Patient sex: M
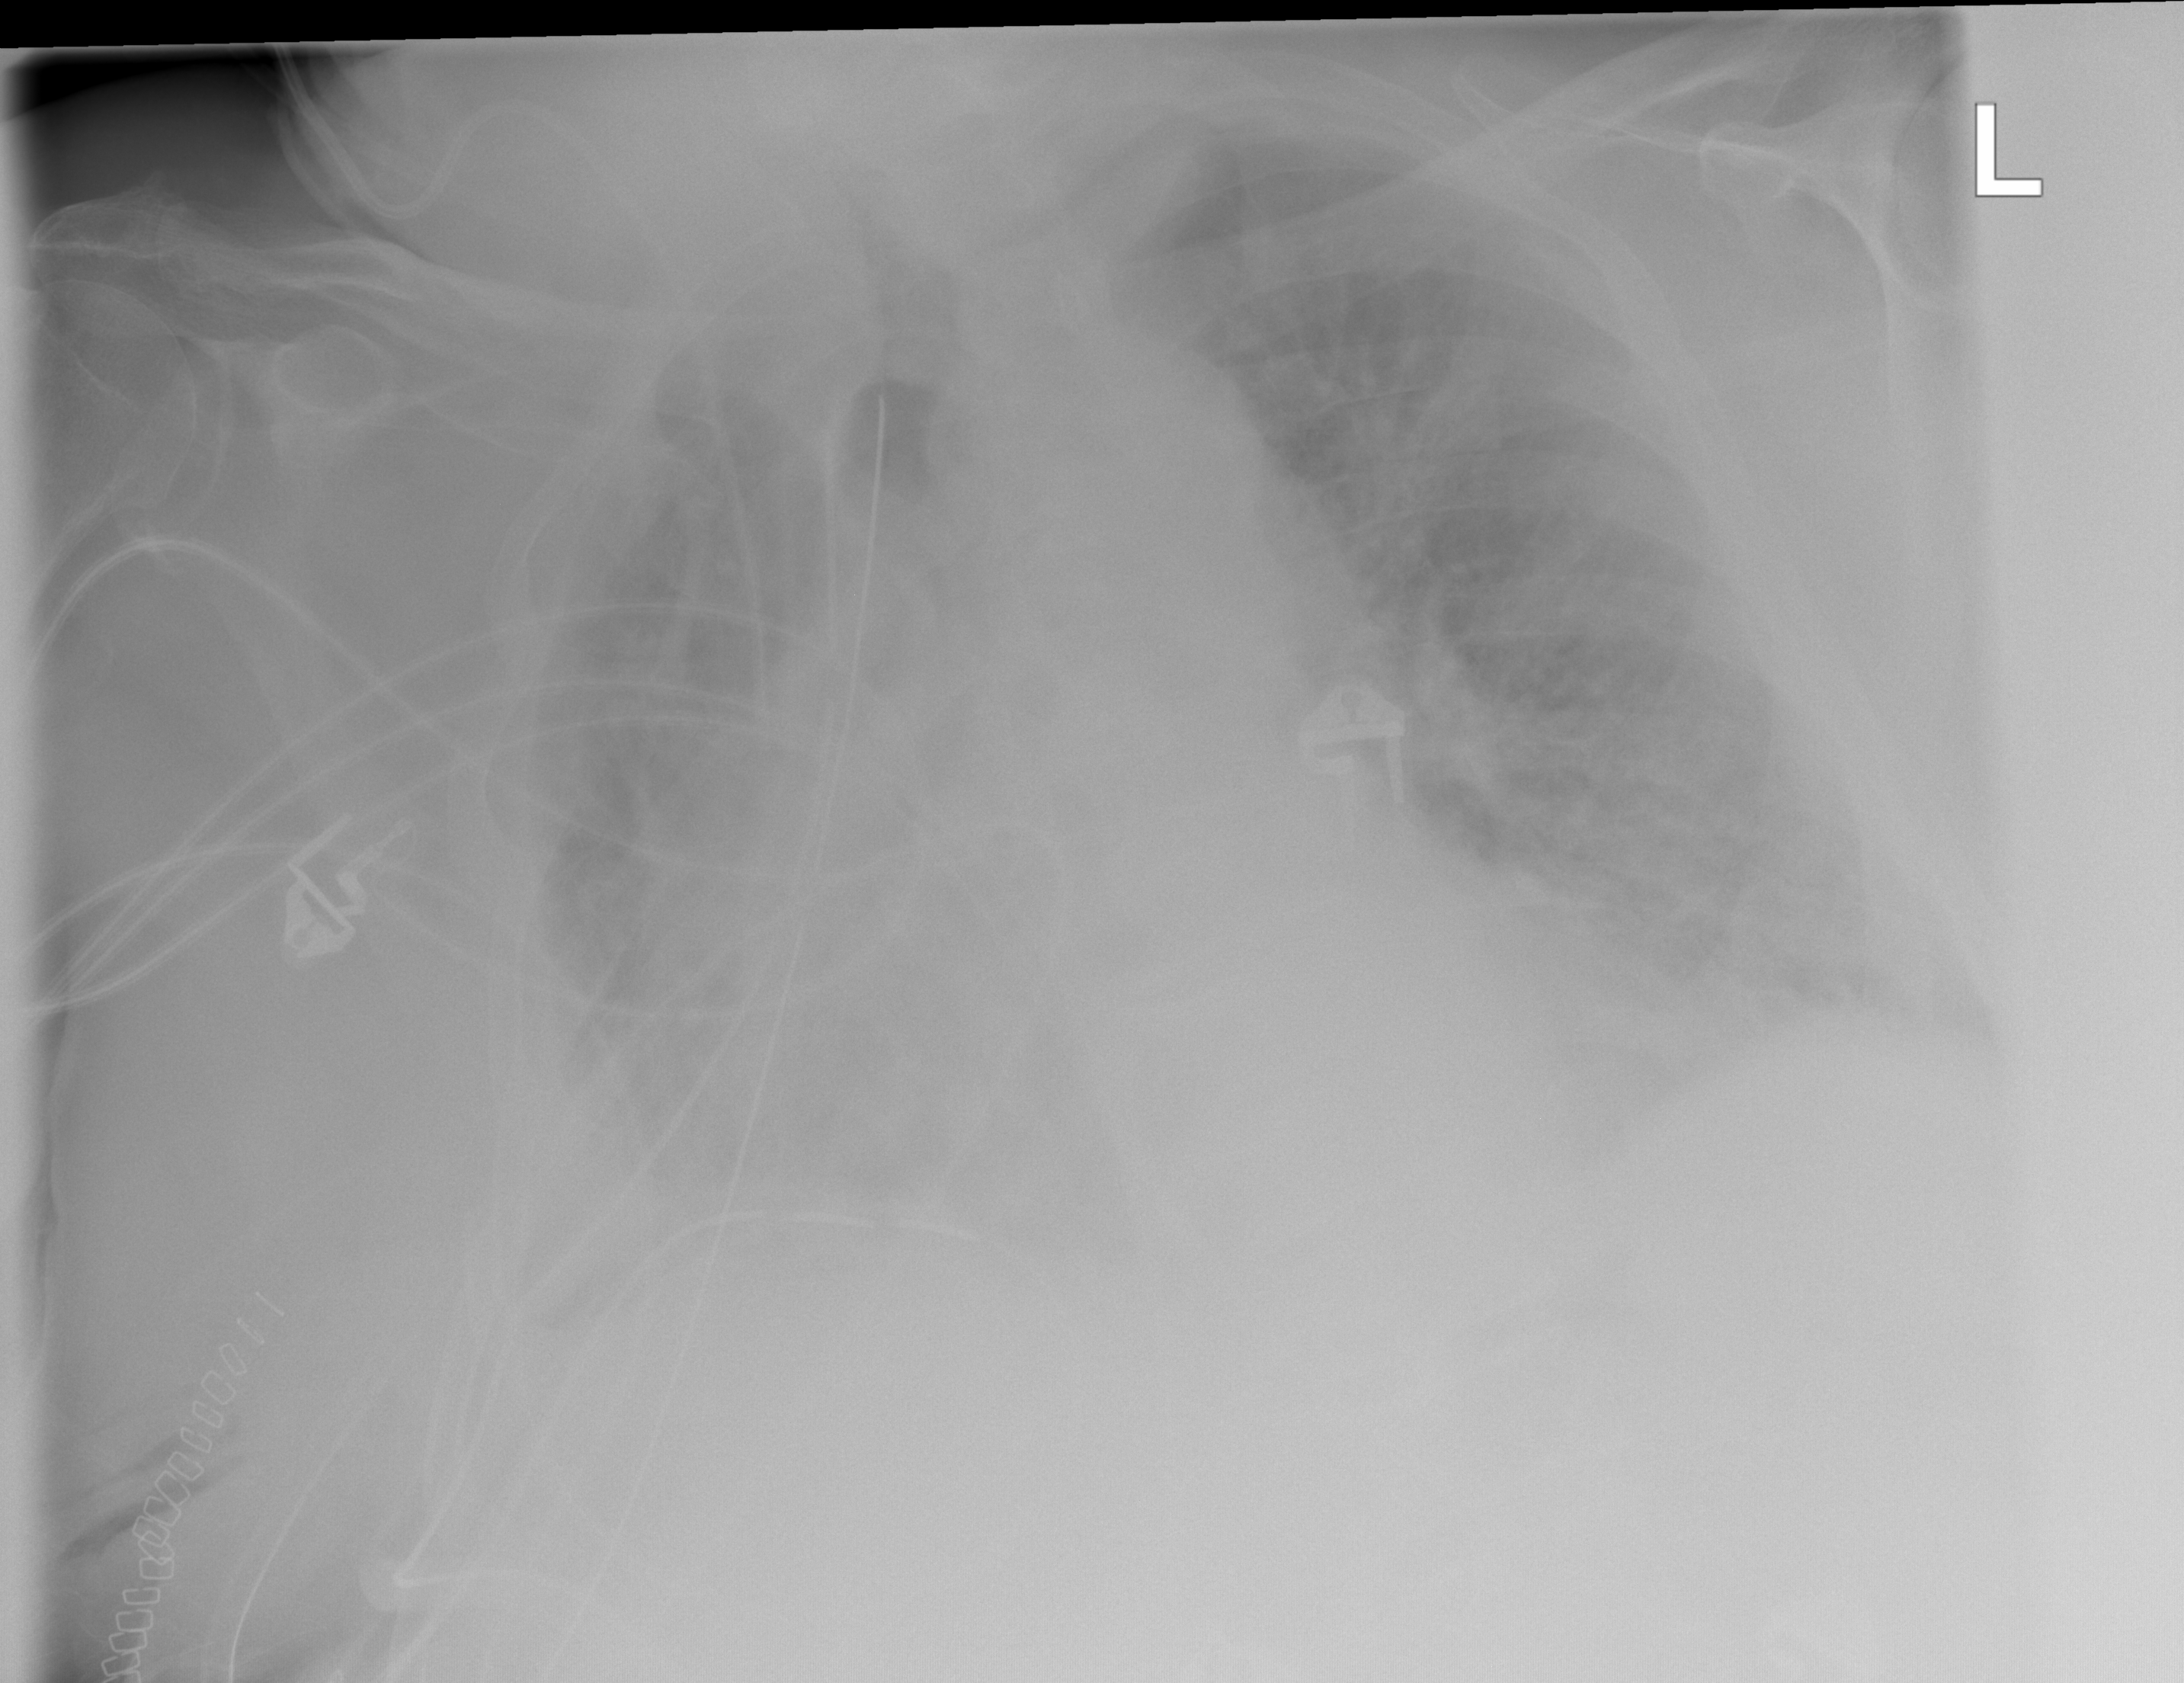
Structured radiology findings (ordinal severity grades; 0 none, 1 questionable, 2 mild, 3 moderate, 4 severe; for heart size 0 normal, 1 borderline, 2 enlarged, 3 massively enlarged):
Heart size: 0
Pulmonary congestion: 3
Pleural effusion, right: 2
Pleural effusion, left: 2
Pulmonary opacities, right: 3
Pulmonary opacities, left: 3
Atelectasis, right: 3
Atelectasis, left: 2